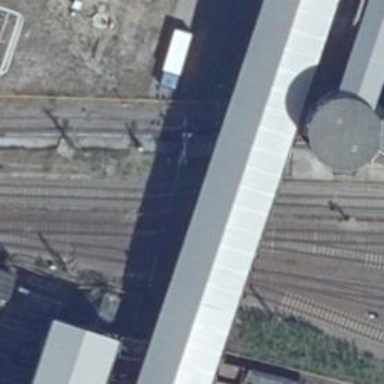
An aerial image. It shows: Railway switch.